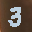
Label: 3